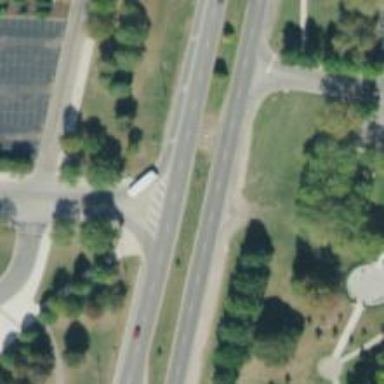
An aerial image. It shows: Tertiary_link road with asphalt surface.